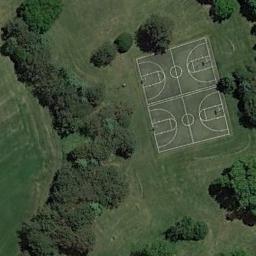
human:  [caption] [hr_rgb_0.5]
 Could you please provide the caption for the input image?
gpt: There are two basketball courts in the middle of grass next to some trees .

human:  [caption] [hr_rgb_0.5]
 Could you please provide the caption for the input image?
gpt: Two basketball courts on the lawn with some trees .

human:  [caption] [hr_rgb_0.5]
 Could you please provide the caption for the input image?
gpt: There are two basketball courts on the green land .

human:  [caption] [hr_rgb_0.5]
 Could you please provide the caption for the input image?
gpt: Two basketball courts is built on the lawn,With some trees nearby .

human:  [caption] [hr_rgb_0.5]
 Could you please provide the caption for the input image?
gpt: Two basketball courts are surrounded by trees .